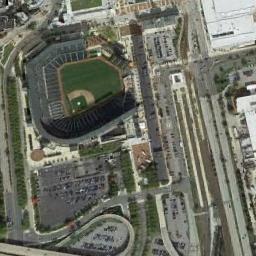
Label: stadium